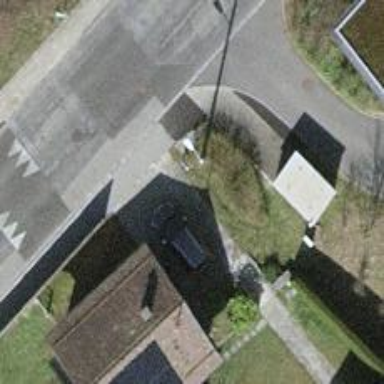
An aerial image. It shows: Asphalt footway with unmarked crossing.